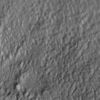
Label: not_dusty